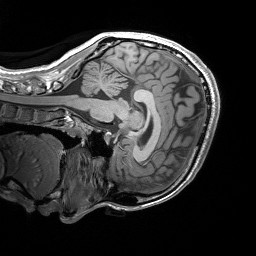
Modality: T1w
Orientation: sagittal
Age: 20